Brain MRI, t1w sequence, axial 2D slice.
Patient: age 28, sex F, weight 95 kg, height 1.95 m
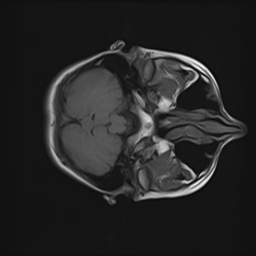